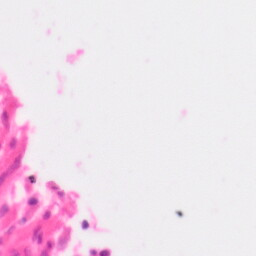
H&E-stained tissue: Colon